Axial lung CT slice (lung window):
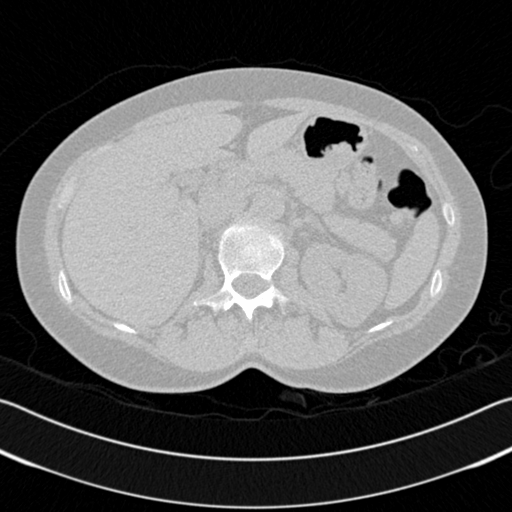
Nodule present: no